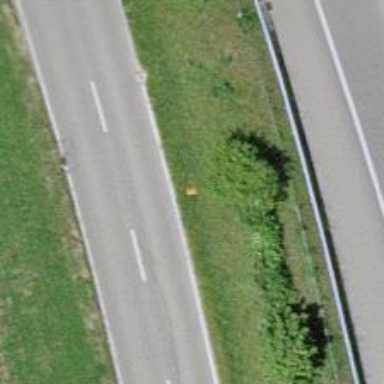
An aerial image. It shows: Orange aerial marker.